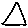
Label: triangle